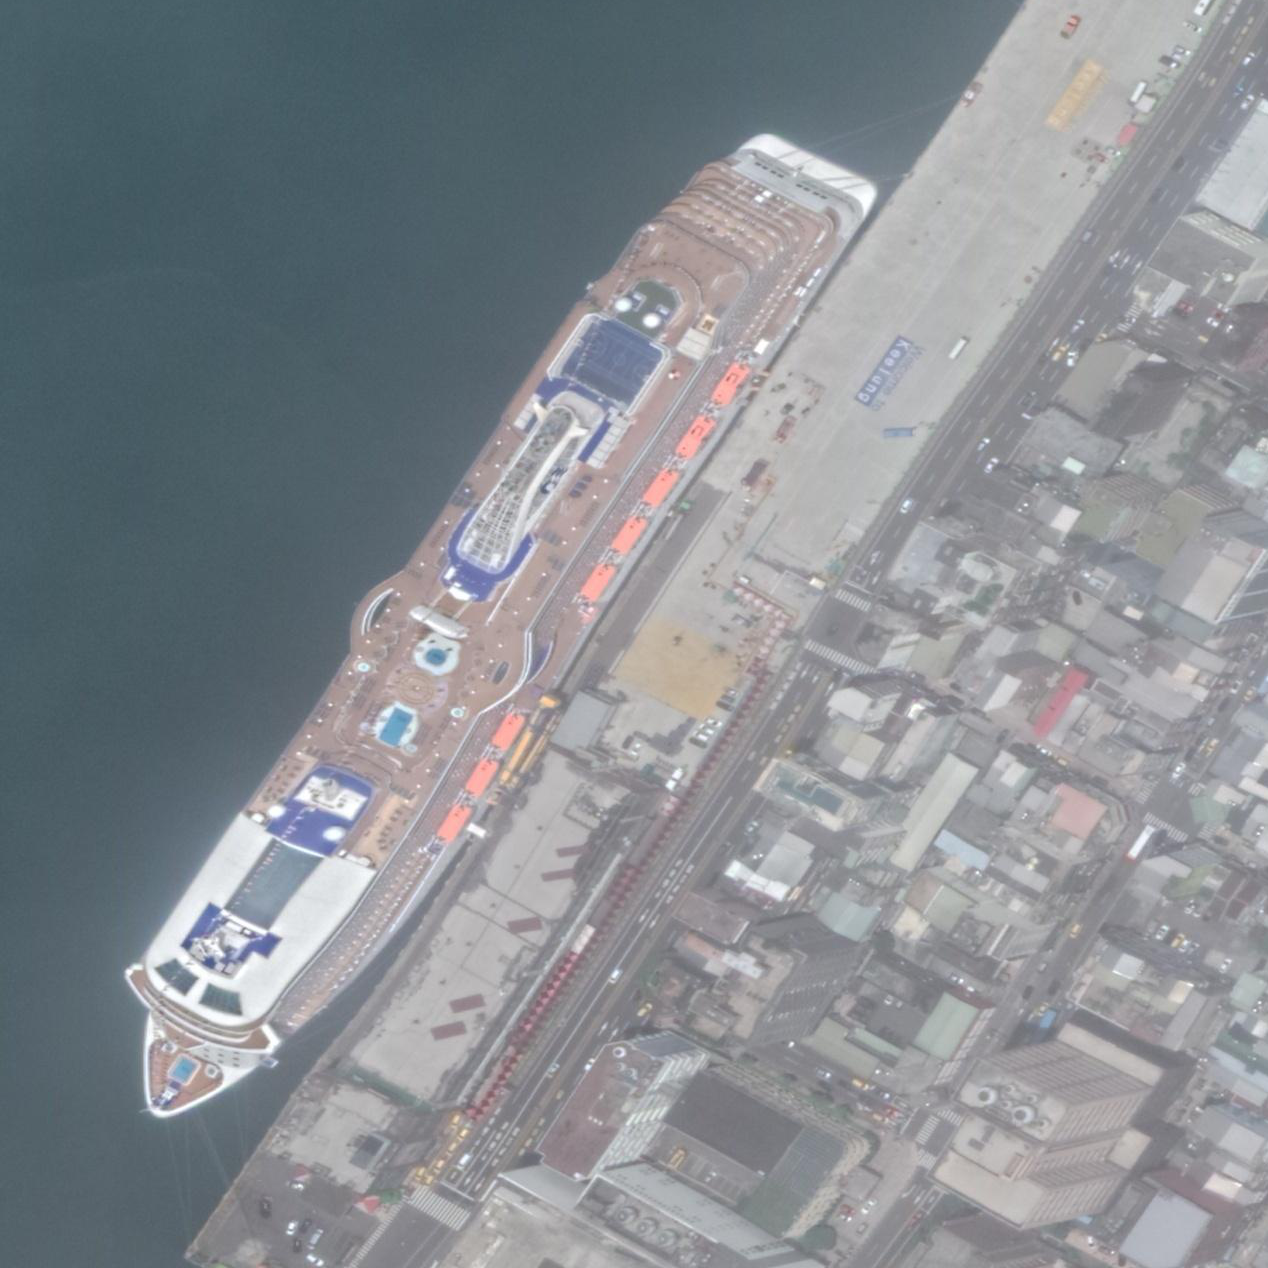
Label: Megayacht